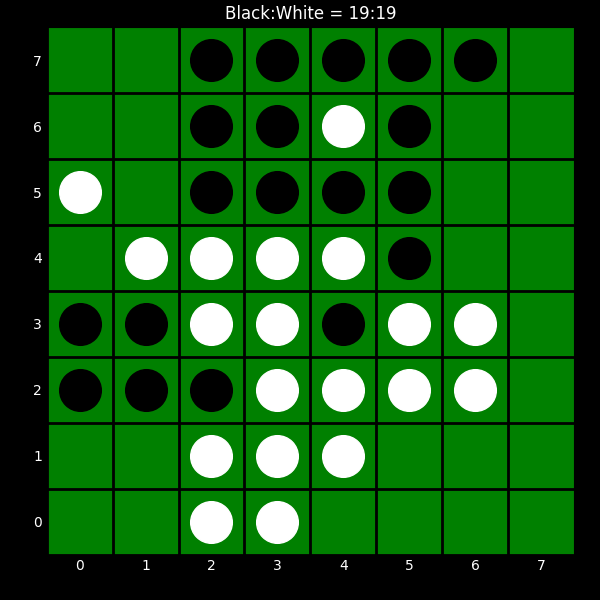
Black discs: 19
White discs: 19